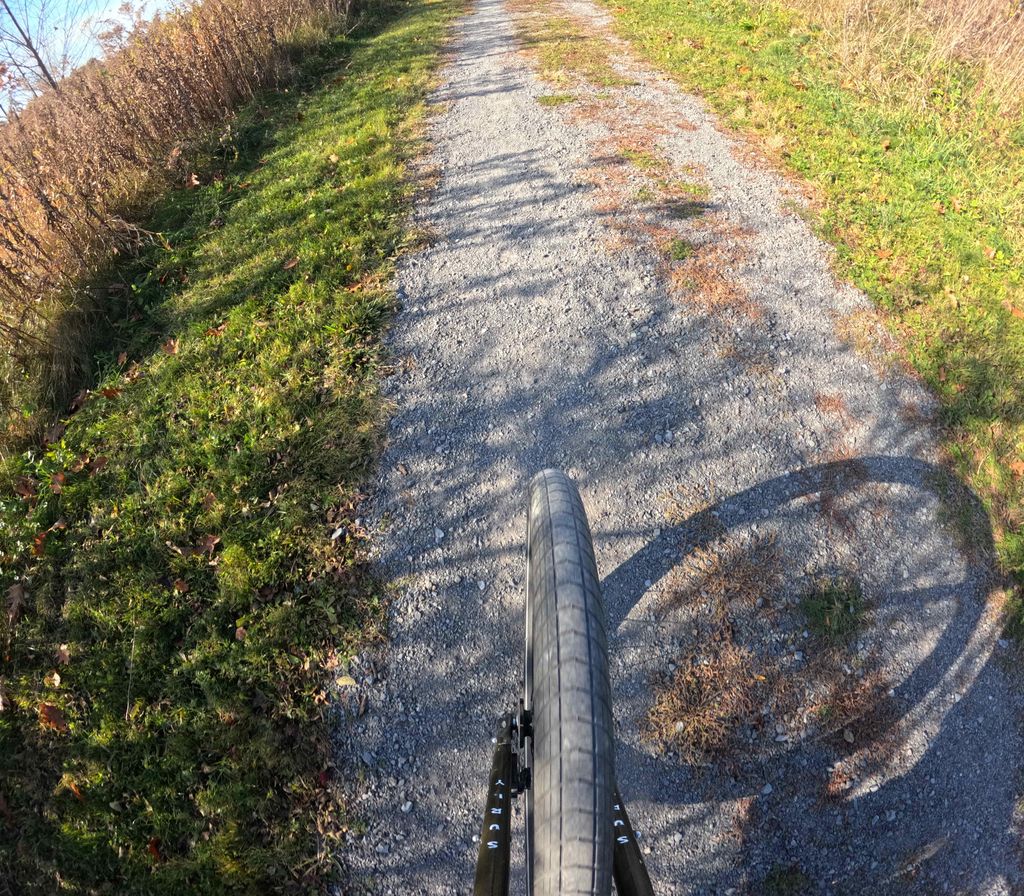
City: ottawa-gatineau